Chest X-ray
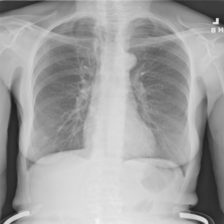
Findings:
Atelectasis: negative
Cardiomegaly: negative
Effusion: negative
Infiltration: negative
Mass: negative
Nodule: negative
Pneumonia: negative
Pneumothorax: negative
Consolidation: negative
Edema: negative
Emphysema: negative
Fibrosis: negative
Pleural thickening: negative
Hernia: negative